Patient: sex F, age 61
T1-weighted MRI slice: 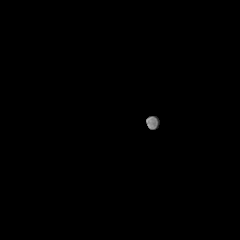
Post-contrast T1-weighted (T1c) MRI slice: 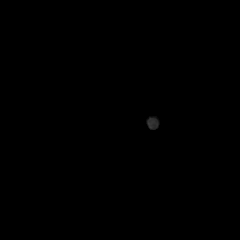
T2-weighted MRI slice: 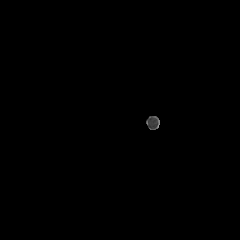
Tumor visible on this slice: no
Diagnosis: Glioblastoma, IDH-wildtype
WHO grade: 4